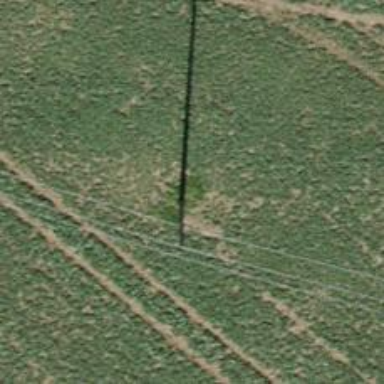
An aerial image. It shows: Minor power line.